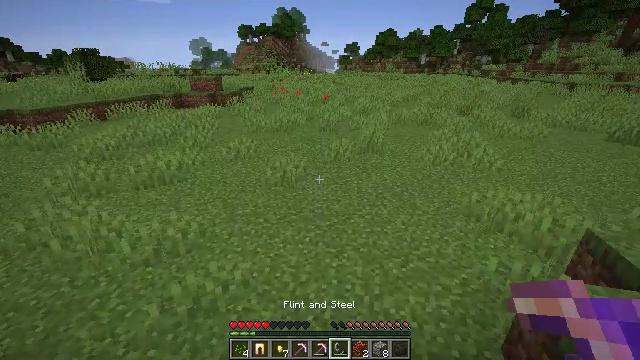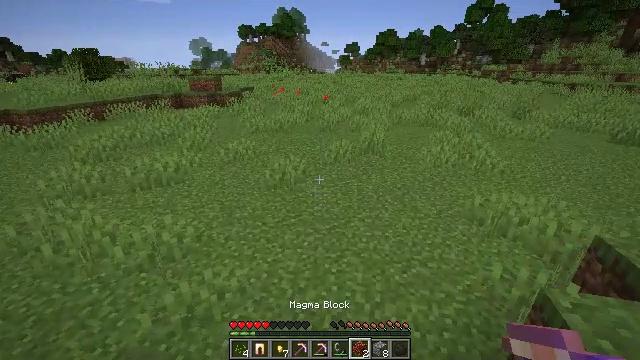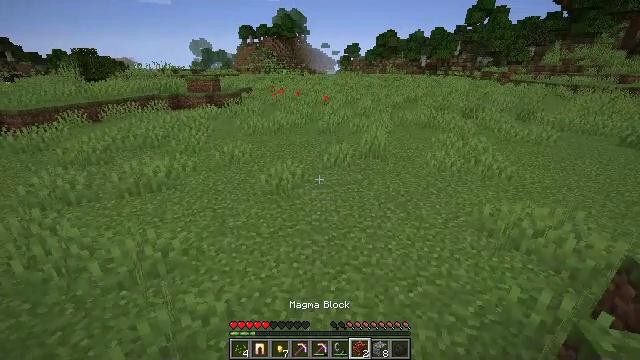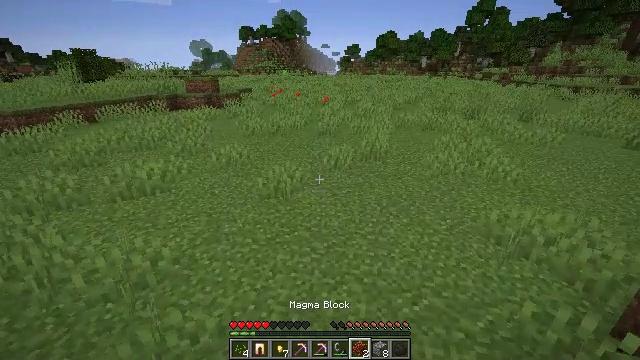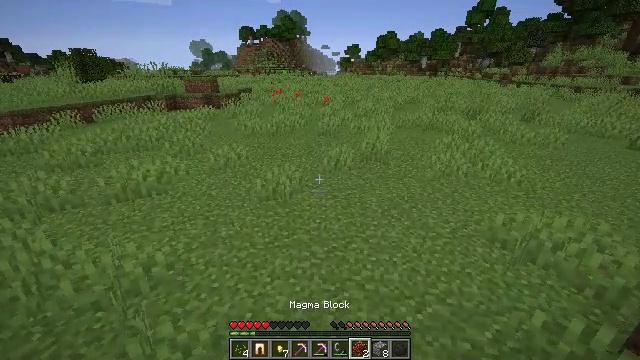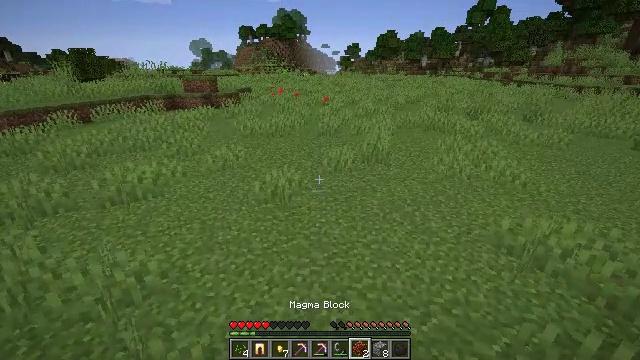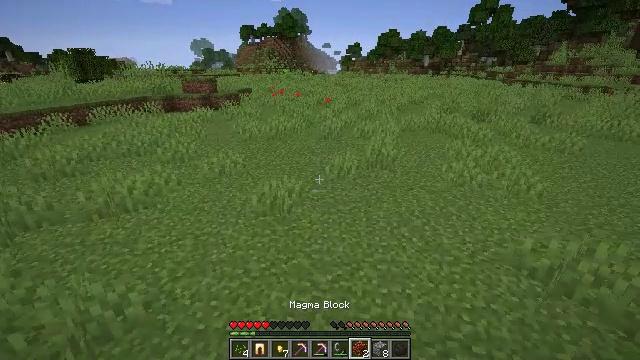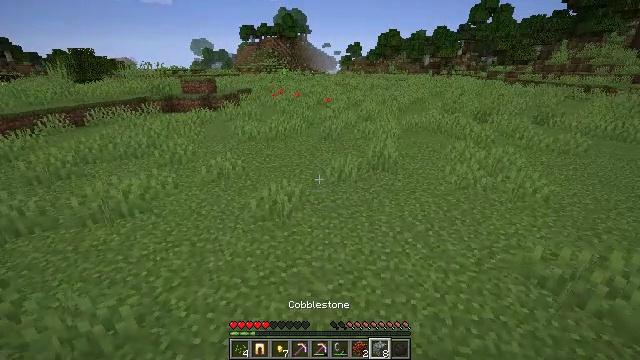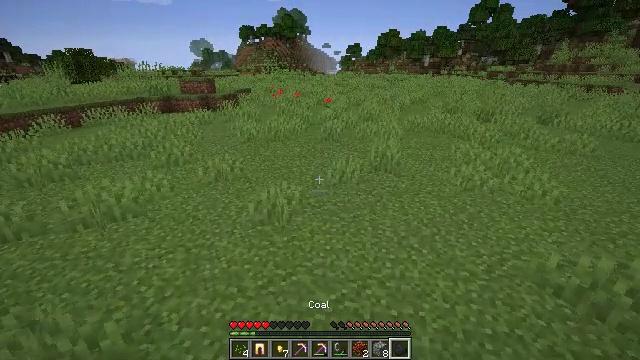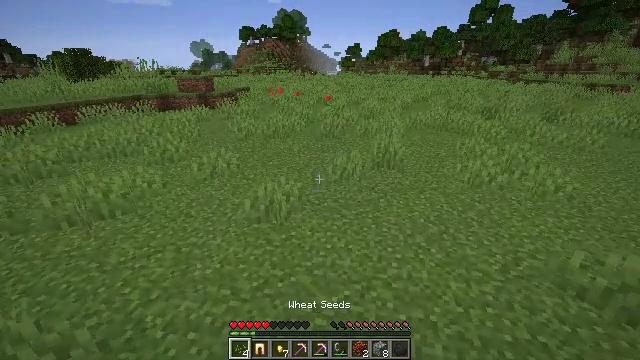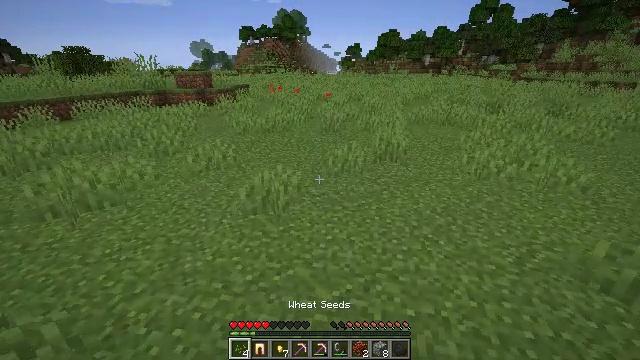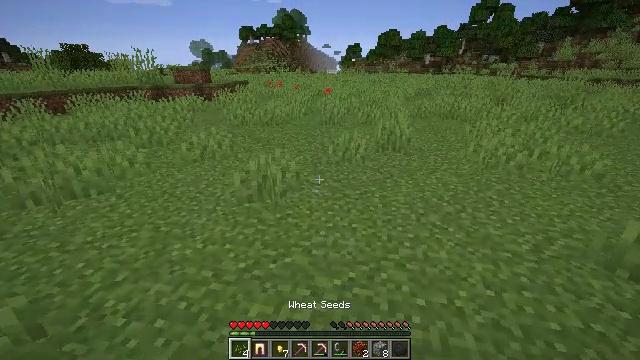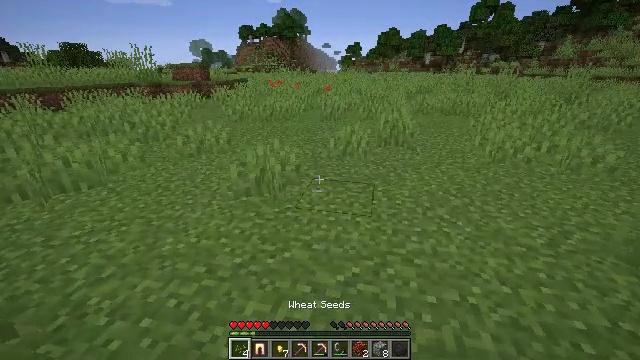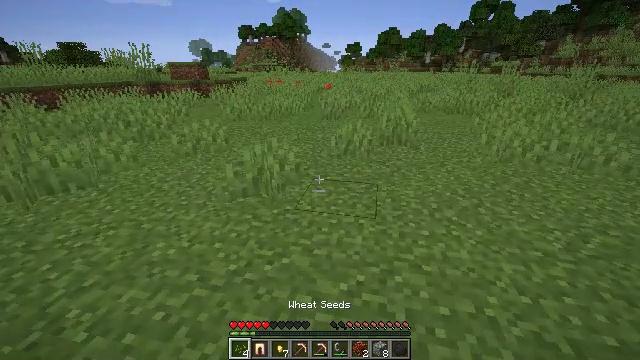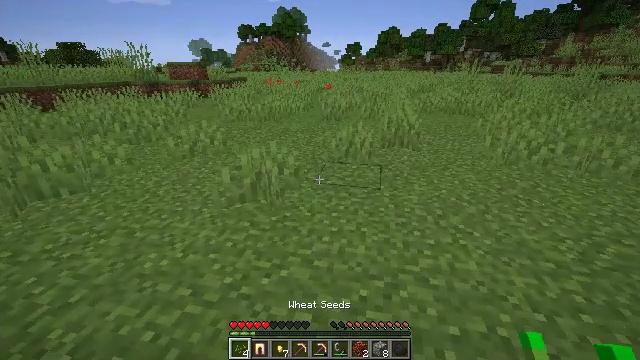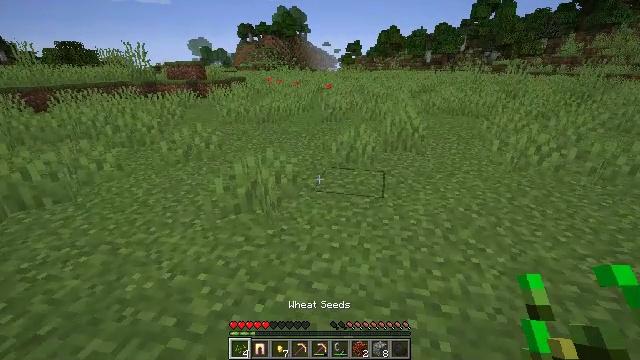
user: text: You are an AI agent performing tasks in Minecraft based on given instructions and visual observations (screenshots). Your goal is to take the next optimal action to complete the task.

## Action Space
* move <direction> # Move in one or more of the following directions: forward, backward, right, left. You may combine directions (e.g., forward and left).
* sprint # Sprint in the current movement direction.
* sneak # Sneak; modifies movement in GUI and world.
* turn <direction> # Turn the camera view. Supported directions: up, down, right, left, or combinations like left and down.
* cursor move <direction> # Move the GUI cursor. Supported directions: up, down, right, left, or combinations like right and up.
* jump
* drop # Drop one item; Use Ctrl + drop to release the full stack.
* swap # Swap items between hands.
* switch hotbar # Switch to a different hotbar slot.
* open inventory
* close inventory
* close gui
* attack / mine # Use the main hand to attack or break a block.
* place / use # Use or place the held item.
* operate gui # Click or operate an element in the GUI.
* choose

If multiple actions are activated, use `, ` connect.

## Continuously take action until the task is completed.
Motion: motion action
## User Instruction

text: Harvest tall grass for seeds.
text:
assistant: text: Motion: move forward
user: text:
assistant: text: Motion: move forward
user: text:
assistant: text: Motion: move forward
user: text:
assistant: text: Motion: move forward
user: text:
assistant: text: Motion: move forward
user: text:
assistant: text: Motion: move forward
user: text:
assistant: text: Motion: move forward
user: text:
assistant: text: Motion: move forward
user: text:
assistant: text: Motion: move forward
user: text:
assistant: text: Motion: move forward
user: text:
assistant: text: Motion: move forward
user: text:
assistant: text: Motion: move forward
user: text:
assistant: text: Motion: move forward
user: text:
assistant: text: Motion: move forward
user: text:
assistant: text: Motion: move forward
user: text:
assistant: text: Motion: move forward
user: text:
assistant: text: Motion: move forward
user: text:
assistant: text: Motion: move forward
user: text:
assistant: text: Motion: move forward
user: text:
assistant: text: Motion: move forward
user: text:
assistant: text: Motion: move forward
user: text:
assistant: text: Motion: move forward
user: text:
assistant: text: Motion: move forward
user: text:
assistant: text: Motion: move forward
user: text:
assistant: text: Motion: move forward
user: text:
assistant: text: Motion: move forward
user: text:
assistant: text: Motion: move forward
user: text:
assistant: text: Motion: move forward, turn left
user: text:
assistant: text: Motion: move forward, turn left
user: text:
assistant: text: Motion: move forward, turn left